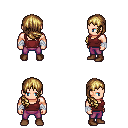
a pixel art fantasy rpg character, male body template, human, light skin, maroon pirate shirt, magenta pants, blonde right-swept hairstyle, white cloth bandages, brown shoes, four views (front, back, left, right), 2x2 character sprite sheet, small pixel art, hard edges, no anti-aliasing